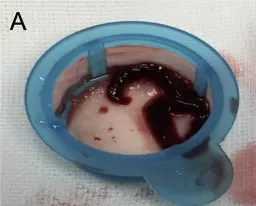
Macroscopic and microscopic findings of the retrieved thrombi. (A) Macroscopic appearance of the retrieved thrombi.
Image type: medical_photograph (other_medical_photograph)